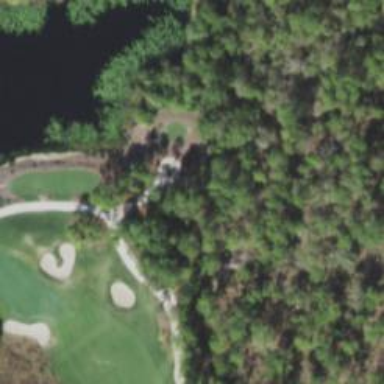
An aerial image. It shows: Path for both roads and golfers.